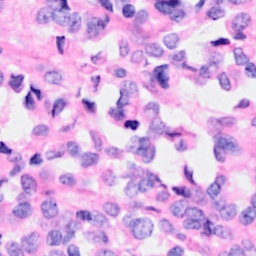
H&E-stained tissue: Breast